Field crop: tomato
Growth stage: 1
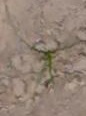
Species: cyperus